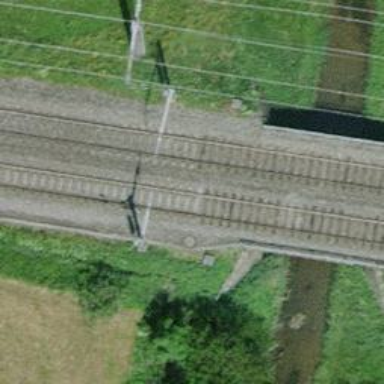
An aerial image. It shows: Single-track railway bridge with electrified contact line.